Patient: sex M, age 52
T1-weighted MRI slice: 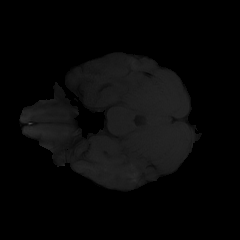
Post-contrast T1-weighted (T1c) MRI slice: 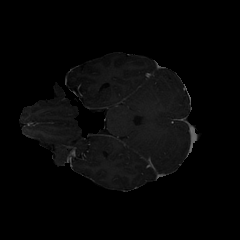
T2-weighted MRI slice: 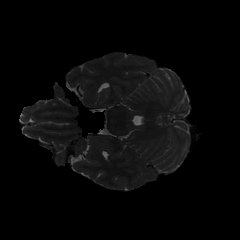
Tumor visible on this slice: no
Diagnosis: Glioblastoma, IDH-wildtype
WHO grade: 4